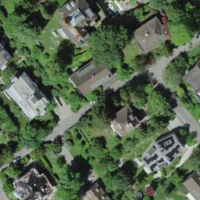
EUNIS habitat code: 55
Species observed at this site:
Trifolium pratense
Carex sylvatica